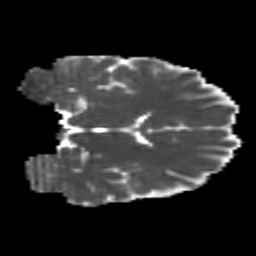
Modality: MD
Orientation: coronal
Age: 20
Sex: male
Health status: healthy
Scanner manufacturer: philips
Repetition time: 7.477 s
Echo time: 0.08753 s